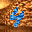
Label: 4